Question: I want to pass data from hands on table to servlet . I have tried a method in which I am able to get the data when iItry to pass to servlet I am not able to get the data from 'request.getParameter("forecastdata");' which is null. Please tell what is the mistake in my code
'''
@WebServlet("/arrayToJson/*")
public class ArrayToJson extends HttpServlet {
@Override
protected void doPost(final HttpServletRequest request,
final HttpServletResponse response) throws ServletException,
IOException {
StringBuffer jb = new StringBuffer();
String line = null;
request.getParameter("forecastdata");
;
}
}
'''
'''
$("#divButtons").find(".btnSubmit").click(function () {
console.log($container.data('handsontable').getData());
var forecast=$container.data('handsontable').getData()
$.ajax({
url: "/Pj_IFRS_P5/arrayToJson",
data: {
forecastdata: forecast
}, //returns all cells' data
dataType: 'json',
type: 'POST',
success: function (data) {
if (data.result === 'ok') {
console.log('Data saved');
} else {
console.log('Save error');
}
},
error: function () {
console.log('Save error. POST method is not allowed on GitHub Pages. Run this example on your own server to see the success message.');
}
});
});
$("#handsontable").handsontable(config);
});
'''

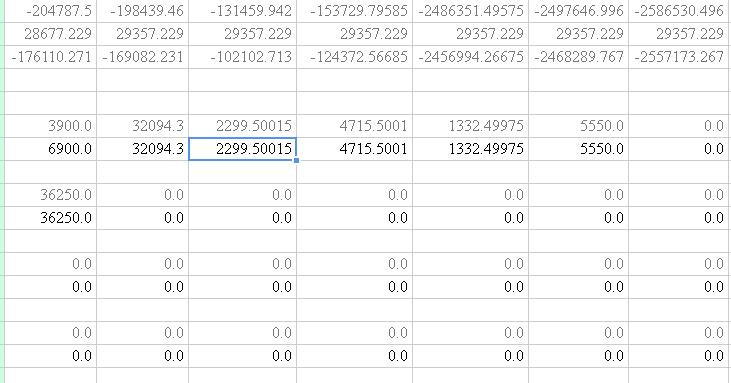
Answer: since you're using jquery you can check your condition and disable the row fully by using a filter. there are lot of examples out there and even in stackoverflow .
one example and fiddle is <URL>
if that is your case now, this might answer it !